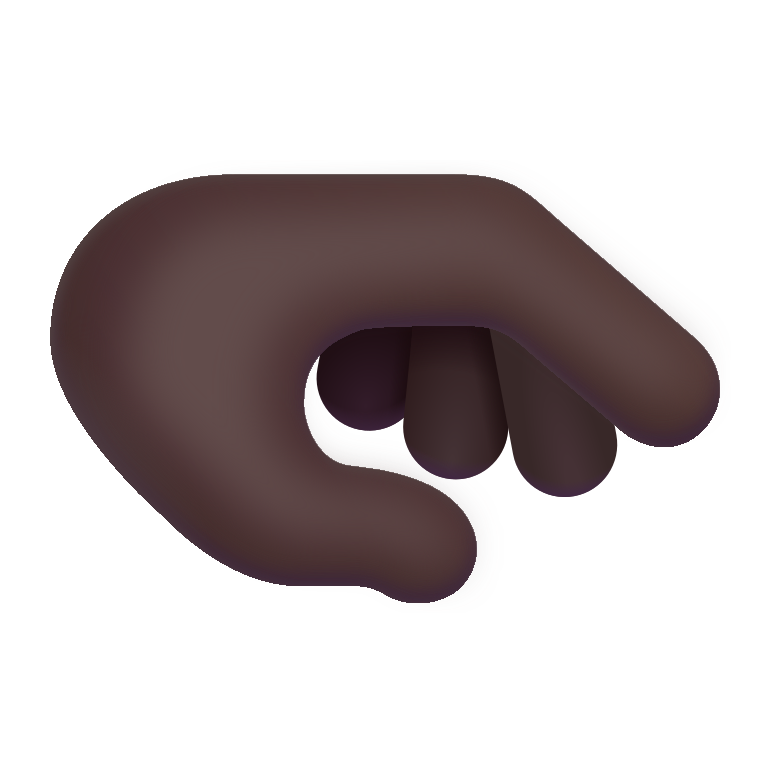
palm down hand color dark